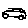
Label: car